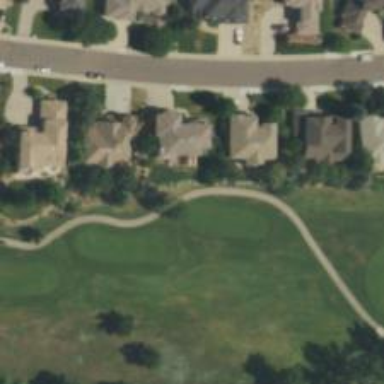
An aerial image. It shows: Service road designed as golf cart path.